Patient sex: M
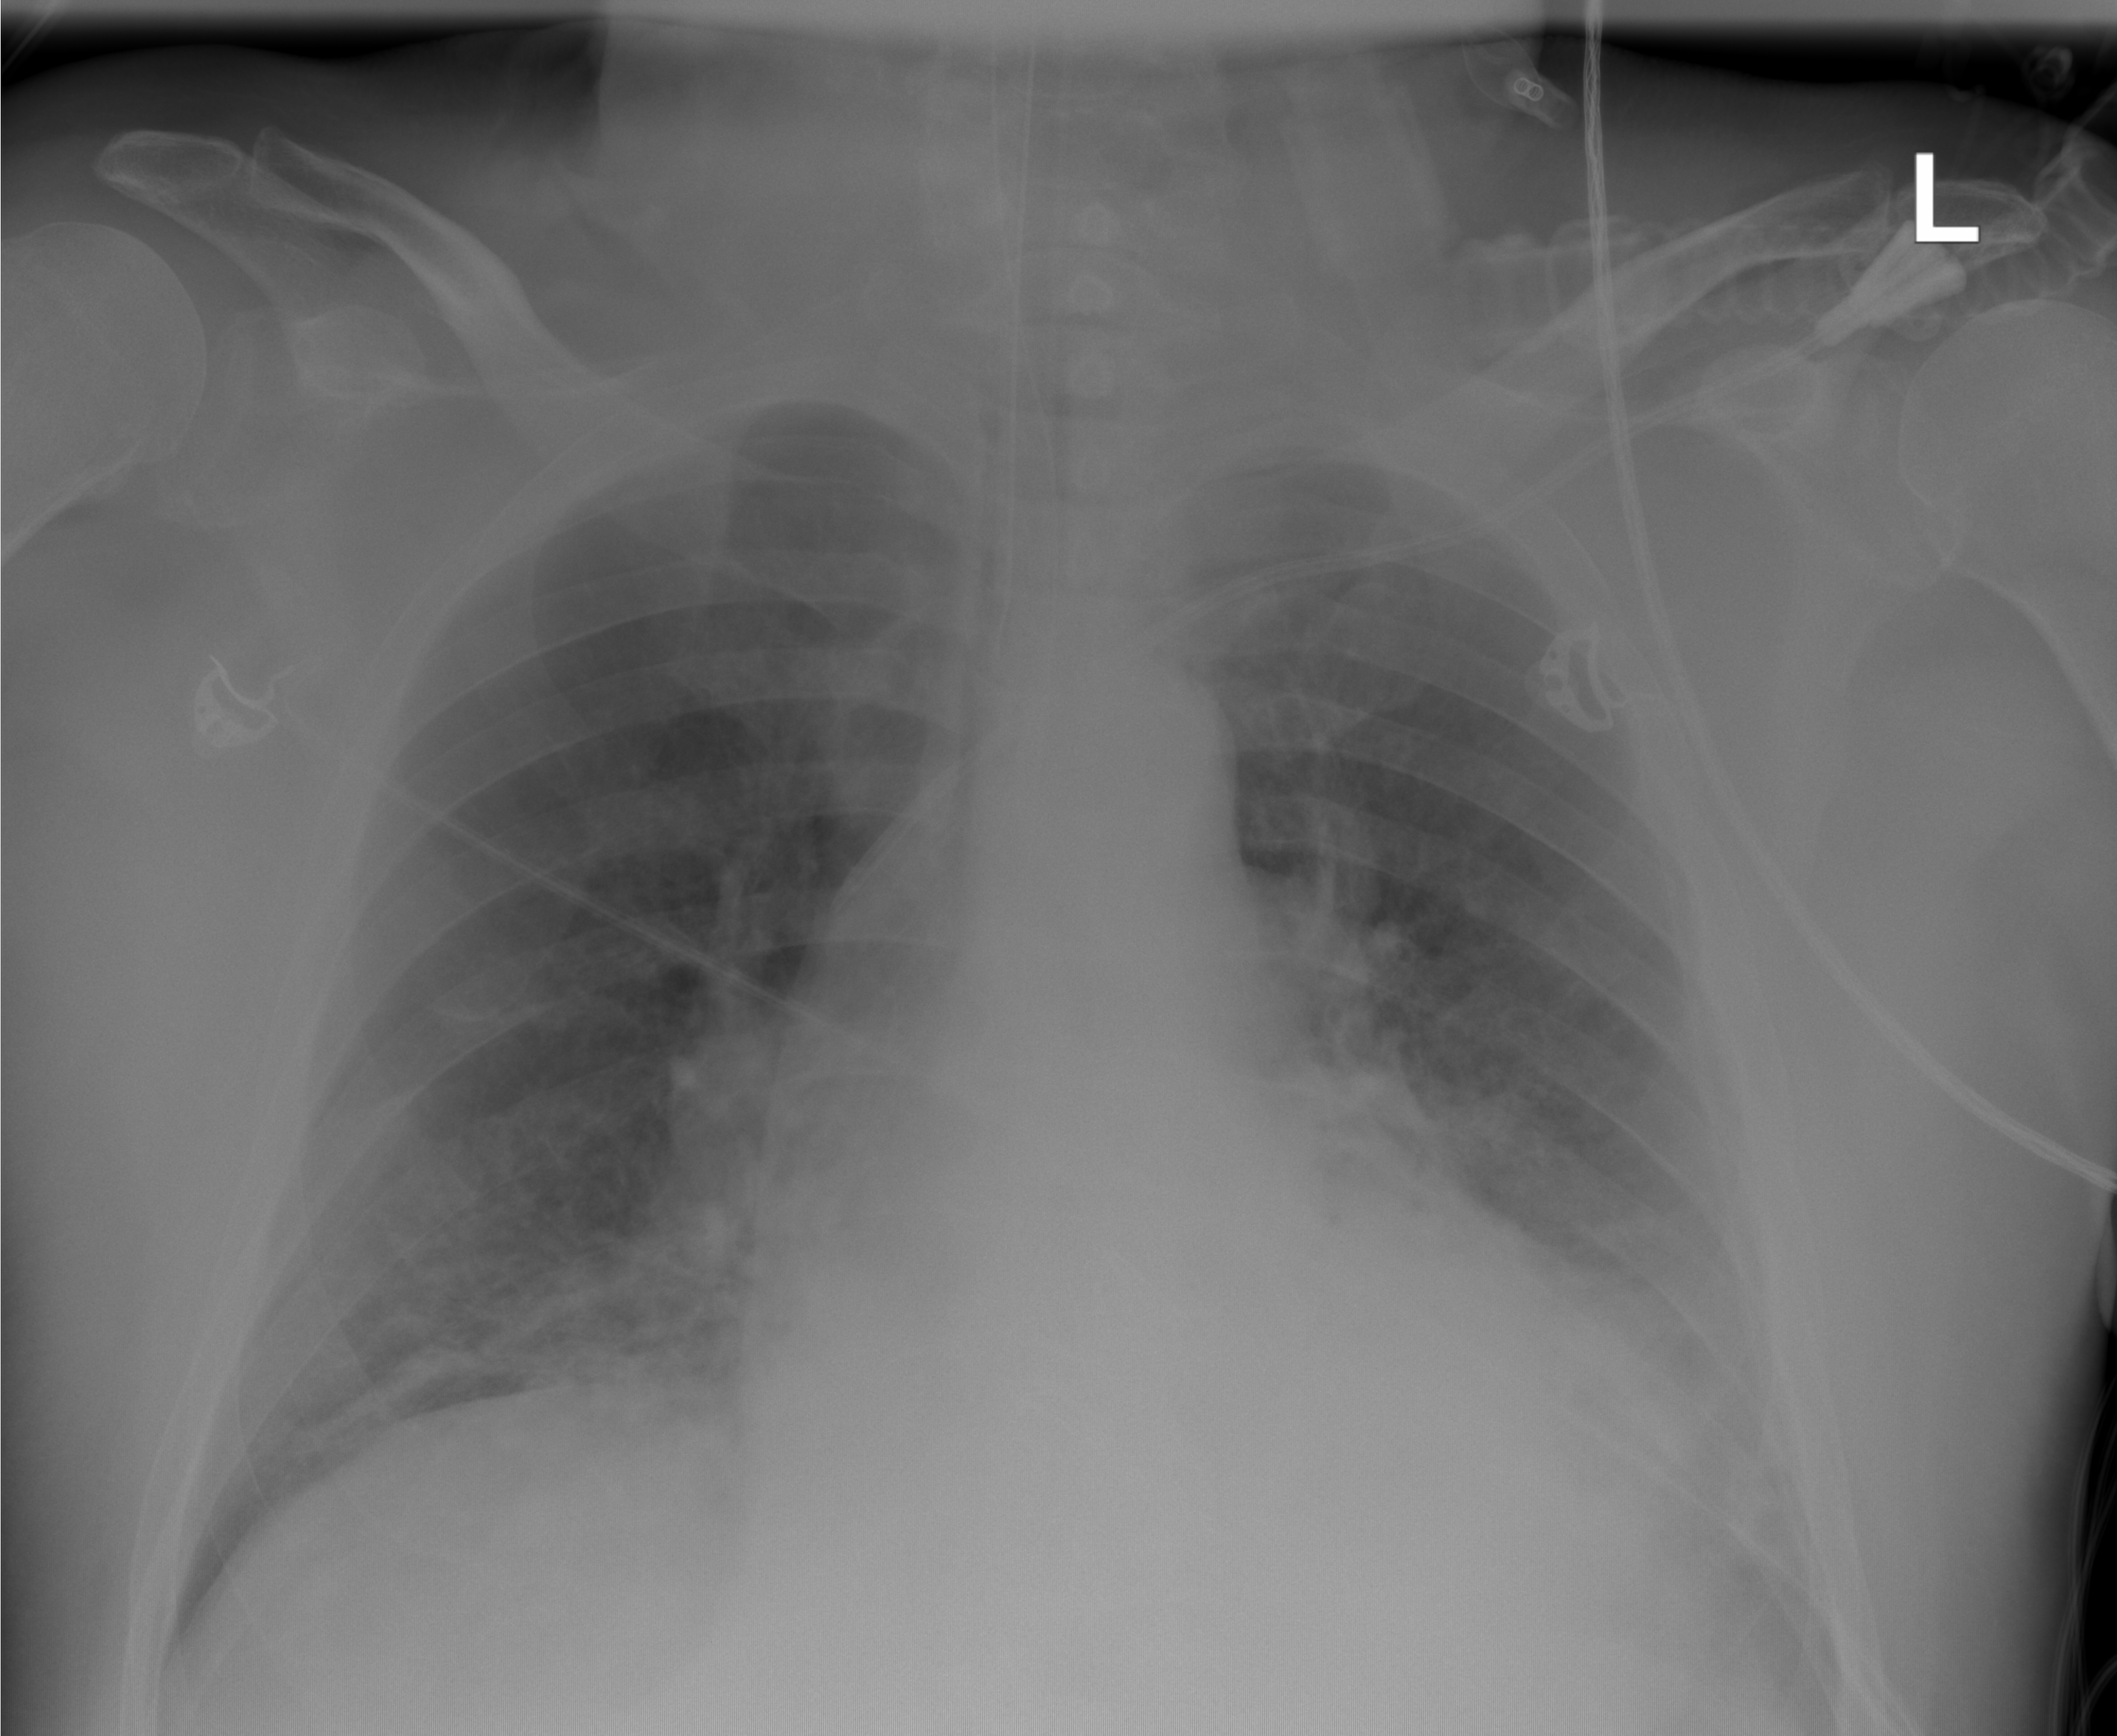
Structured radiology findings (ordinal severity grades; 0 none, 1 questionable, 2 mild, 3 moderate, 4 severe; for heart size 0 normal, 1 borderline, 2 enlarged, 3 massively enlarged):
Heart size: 2
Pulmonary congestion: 2
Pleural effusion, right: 0
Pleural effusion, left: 2
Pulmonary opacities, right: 1
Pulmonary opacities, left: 2
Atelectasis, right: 2
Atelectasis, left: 2